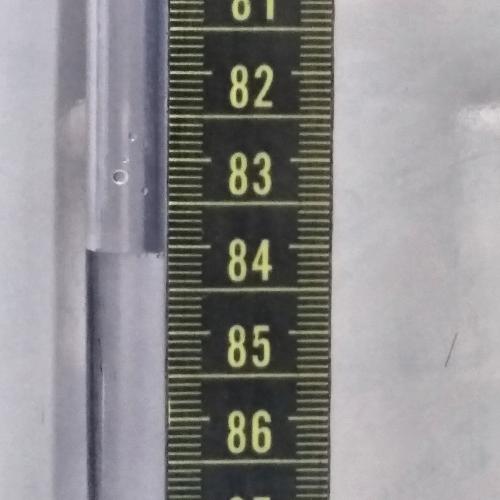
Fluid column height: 84.1 cm